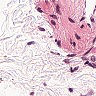
Metastatic tissue present: no